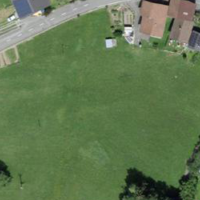
EUNIS habitat code: 55
Species observed at this site:
Tussilago farfara